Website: lowes
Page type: customer-info-address
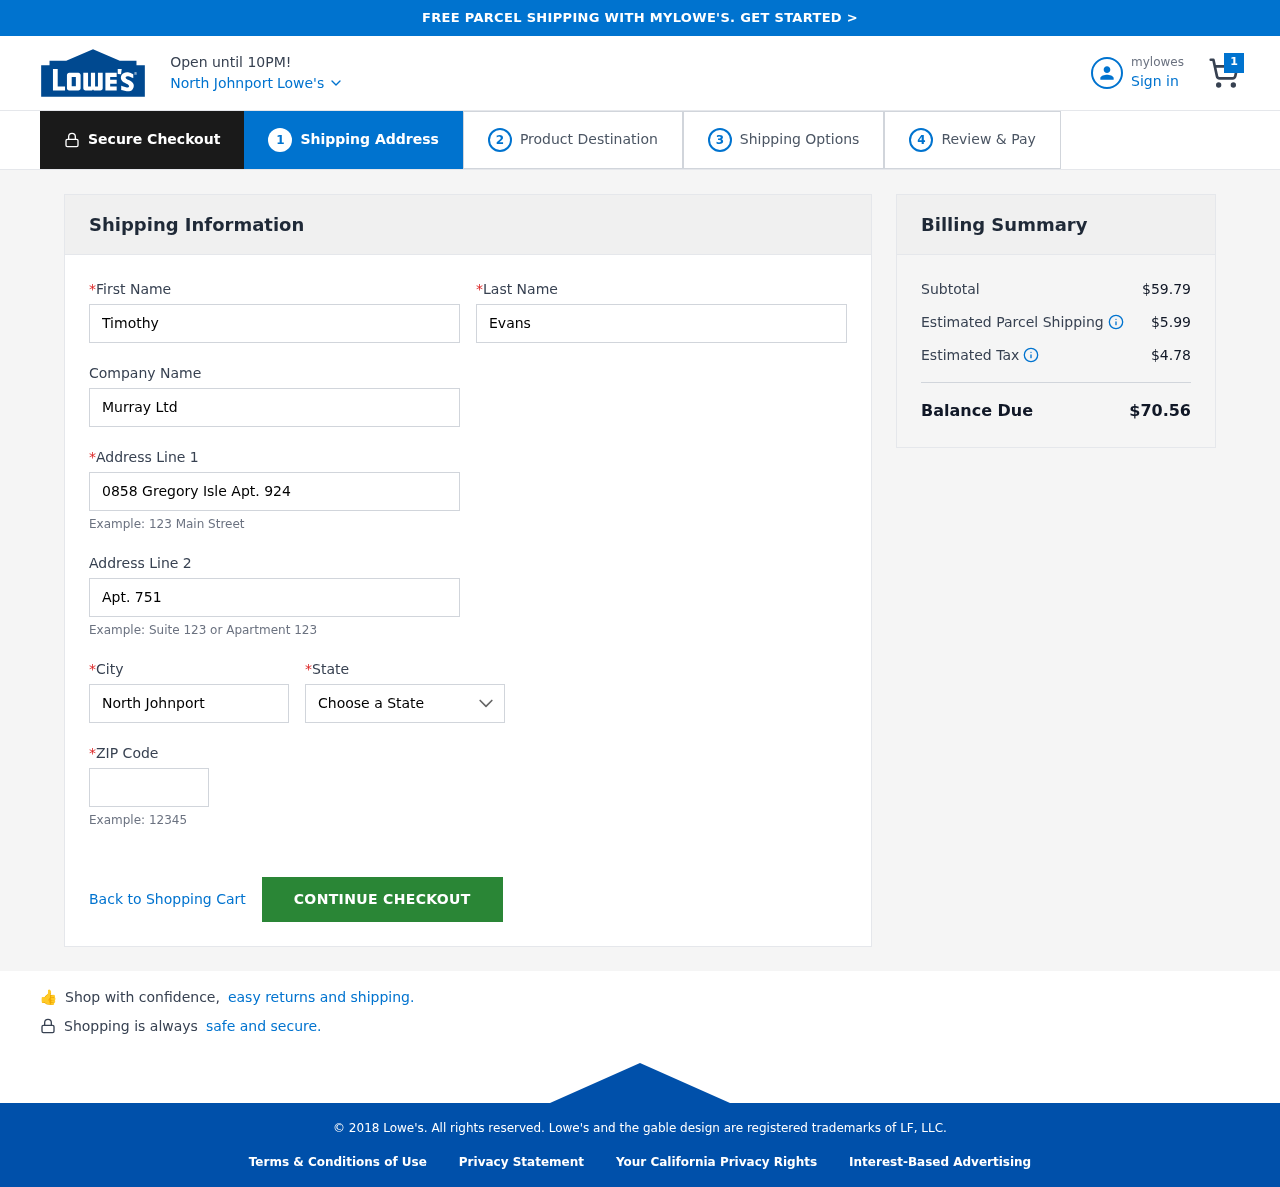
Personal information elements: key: PII_CITY
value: North Johnport
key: PII_COMPANY
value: Murray Ltd
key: PII_FIRSTNAME
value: Timothy
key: PII_LASTNAME
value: Evans
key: PII_POSTCODE
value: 90755
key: PII_STATE
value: Connecticut
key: PII_STREET
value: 0858 Gregory Isle Apt. 924
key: PII_STREET2
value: Apt. 751
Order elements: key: ORDER_NUM_ITEMS
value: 1
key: ORDER_SUBTOTAL
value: $59.79
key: ORDER_SHIPPING_COST
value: $5.99
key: ORDER_TAX
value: $4.78
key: ORDER_TOTAL
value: $70.56